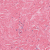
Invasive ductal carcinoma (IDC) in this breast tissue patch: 0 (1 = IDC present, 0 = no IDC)